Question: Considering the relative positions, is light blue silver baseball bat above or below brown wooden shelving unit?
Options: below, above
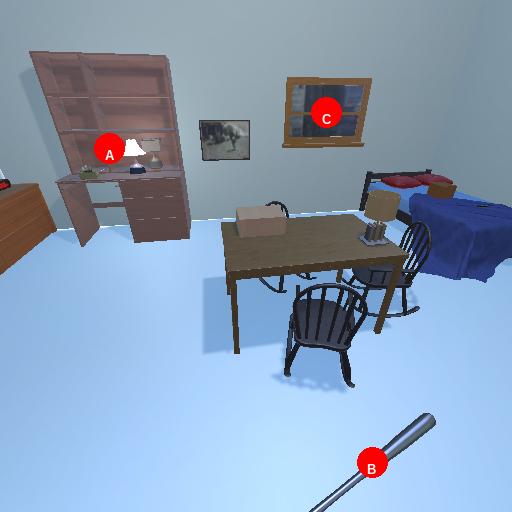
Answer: below